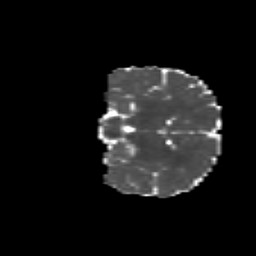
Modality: MD
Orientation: coronal
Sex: female
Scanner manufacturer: siemens
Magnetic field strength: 3 T
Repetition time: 5 s
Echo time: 0.071 s